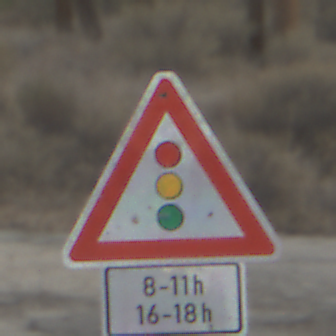
Verkehrszeichen: Lichtzeichenanlage
Zusatzzeichen unten: ZeitangabenOhneBeschraenkungAufWochentage2
Umgebung: Outdoor, RoadRail
Tageszeit: SunriseSunset
Wetter: PartlyCloudy
Licht: Natural
Jahreszeit: NotSpecified
Kontrast: LowContrast